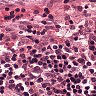
Metastatic tissue present: no